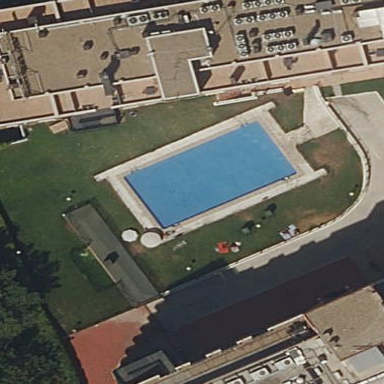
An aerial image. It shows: Swimming pool located in leisure land.